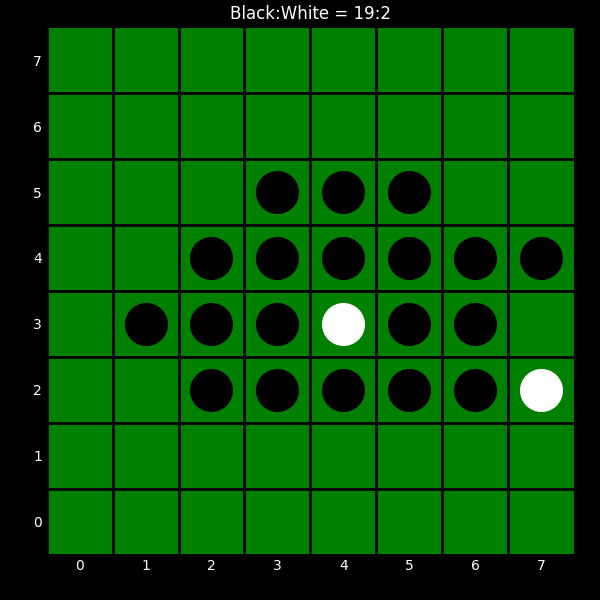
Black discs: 19
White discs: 2